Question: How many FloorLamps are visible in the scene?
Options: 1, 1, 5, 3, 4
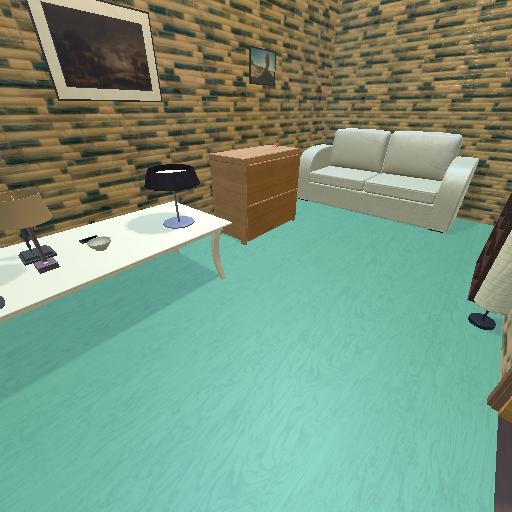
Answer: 1